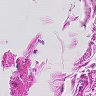
Metastatic tissue present: no